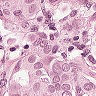
Metastatic tissue present: yes